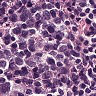
Metastatic tissue present: no